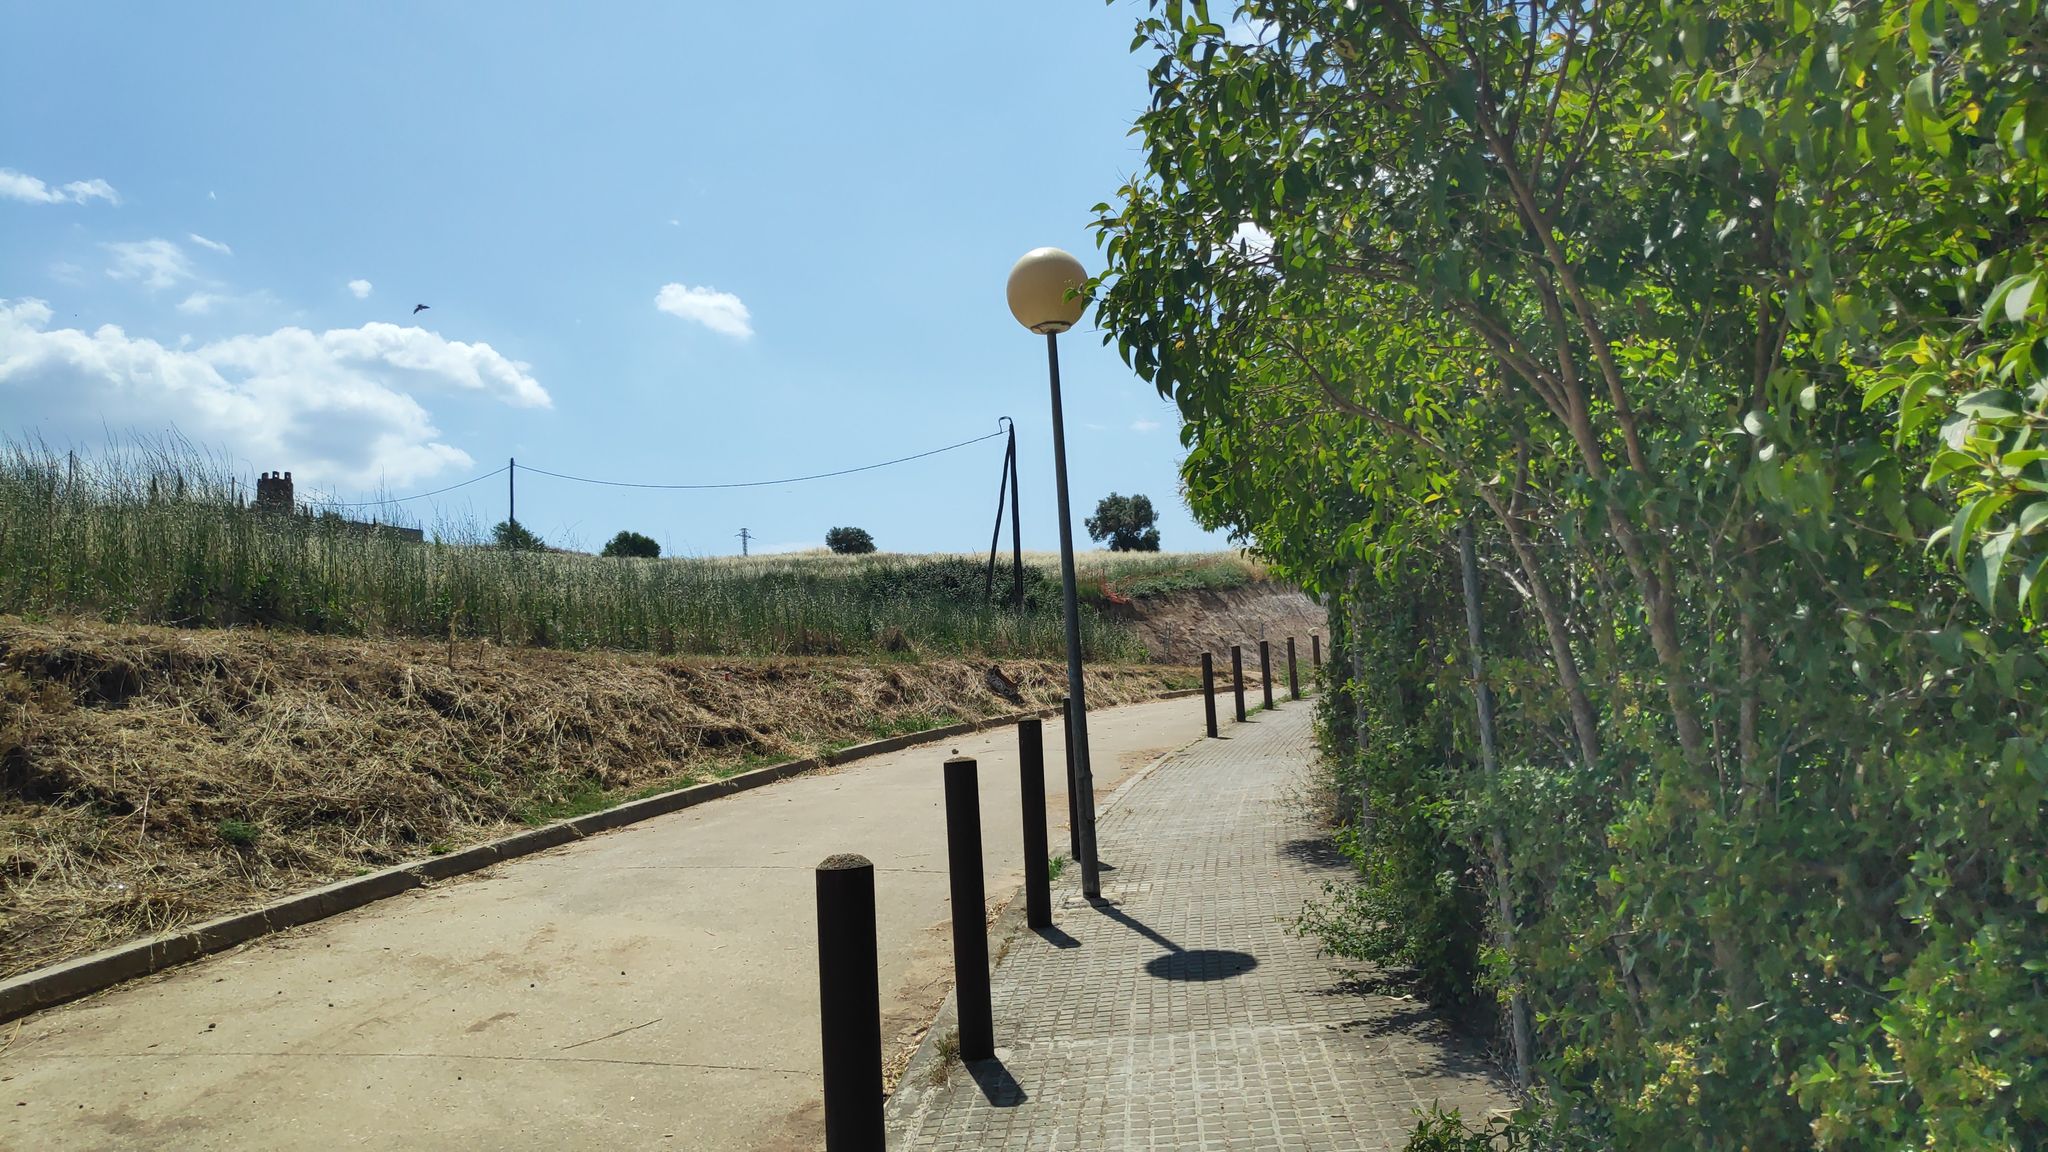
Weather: clear
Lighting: day
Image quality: good
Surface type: walking surface
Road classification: residential, service
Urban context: urban centre
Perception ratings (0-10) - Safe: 1.24, Lively: 1.31, Beautiful: 4.96, Boring: 5.09, Depressing: 7.46, Wealthy: 1.23